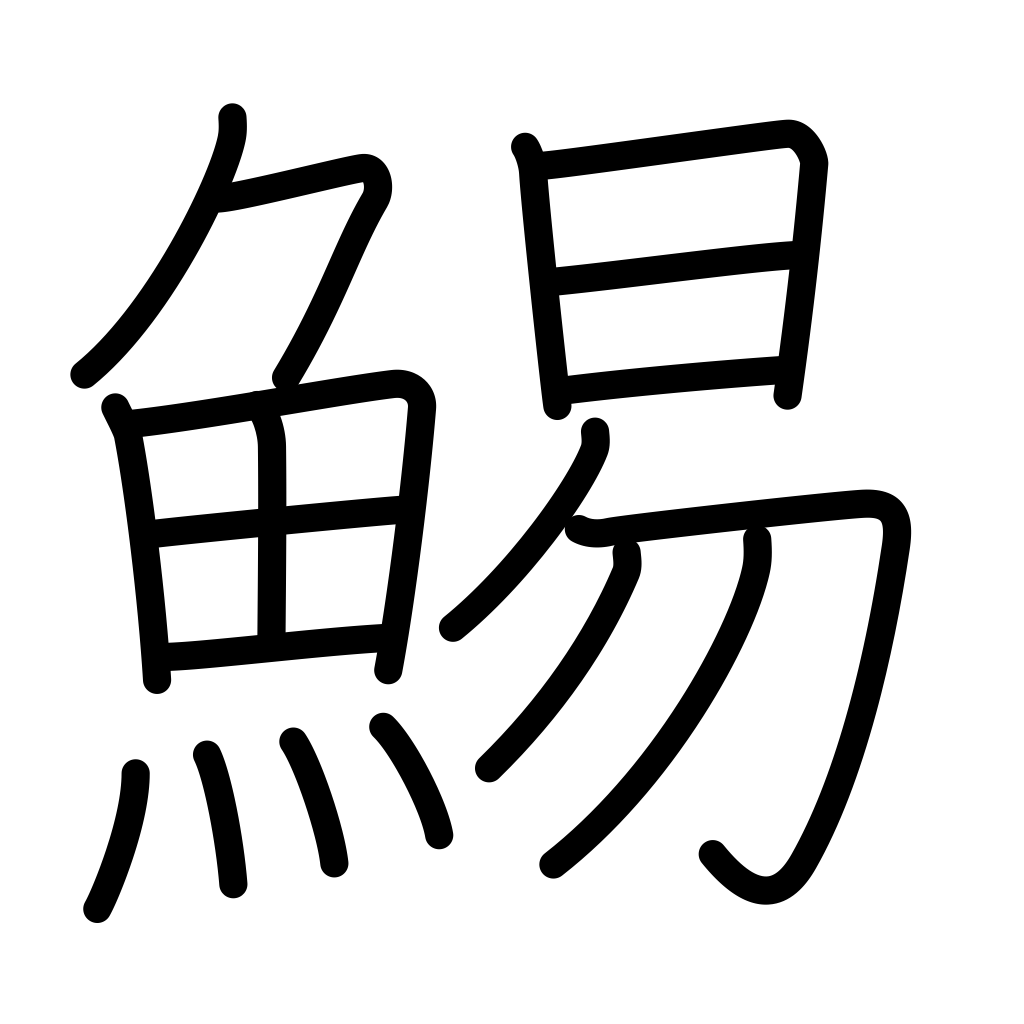
Meaning: cuttlefish